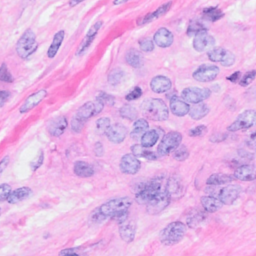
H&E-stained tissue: Breast